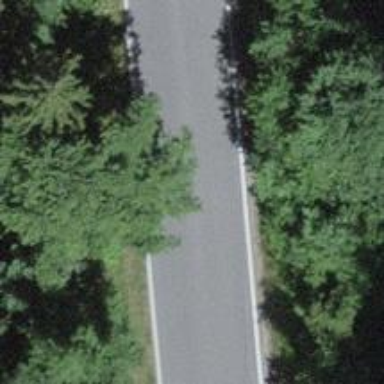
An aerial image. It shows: Asphalt road classified as tertiary.